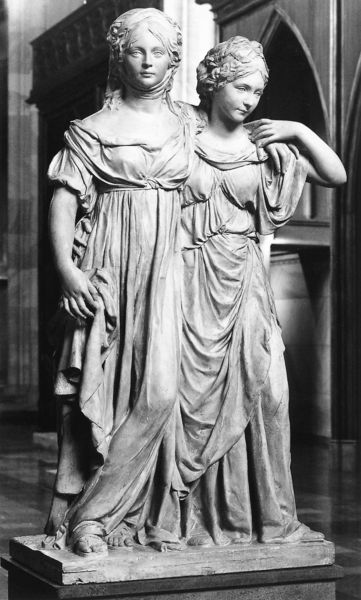
Titel: Doppelstandbild der Prinzessinnen Luise und Friederike von Preußen
Künstler: Johann Gottfried Schadow
Institution: Berlin, Staatliche Museen zu Berlin, Friedrichswerdersche Kirche
Schlagwörter: frauen, finger, frisur, marmor, stützen, gesichter, arm, falten, halten, sockel, stehen, stein, tragen, kirche, gewand, haare, statue, brüste, umarmung, schwestern, fotografie, berlin, antike, schwarz-weiß, antik, hand halten, helfen, schadow, schadow schwestern, schwesternpaar